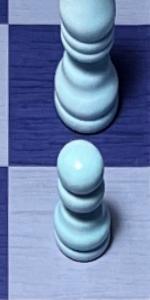
Label: Pawn_White